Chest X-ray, AP view. Patient: 45 years old, sex M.
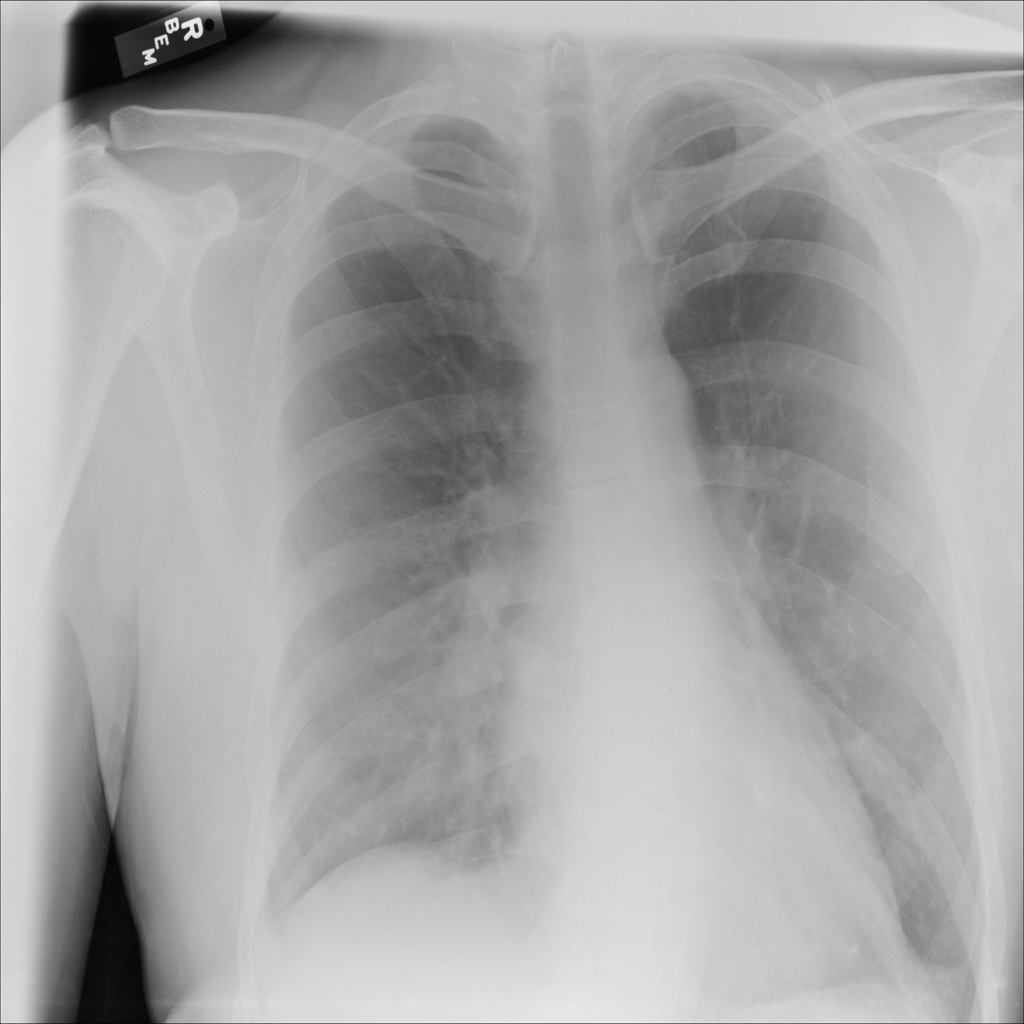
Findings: No Finding